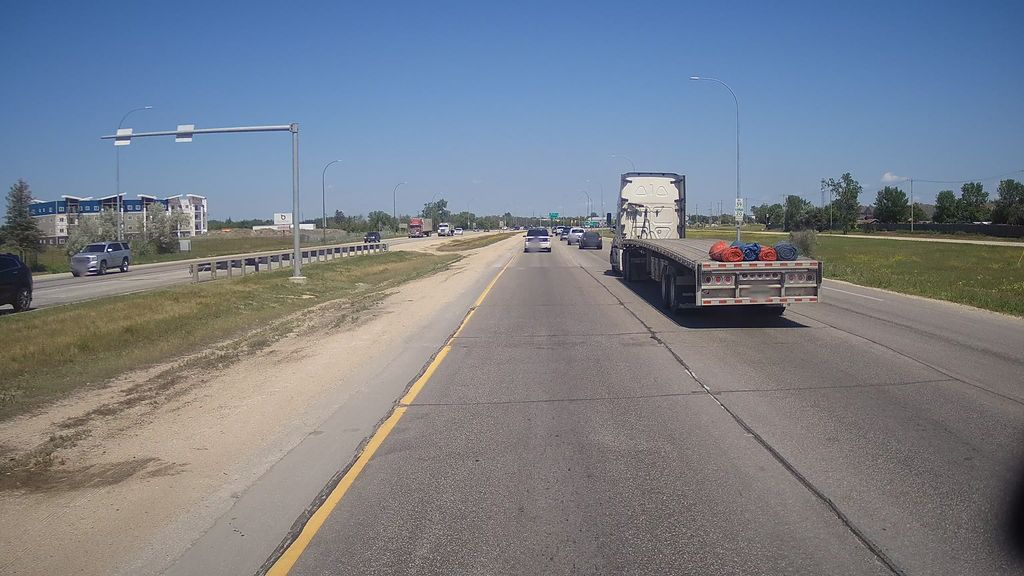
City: winnipeg